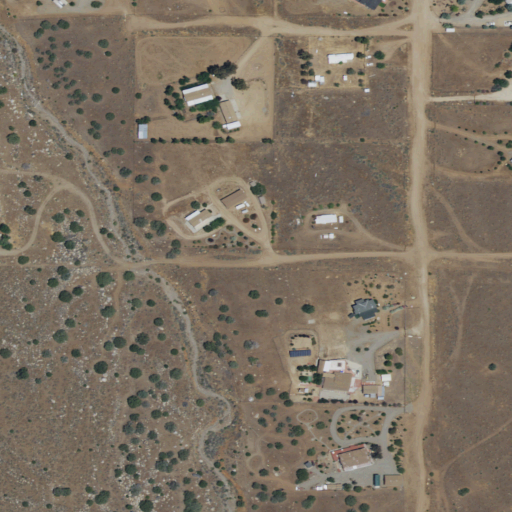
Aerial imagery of valley in California named Long Canyon containing grassland, shrub, open development, low intensity development, and medium intensity development